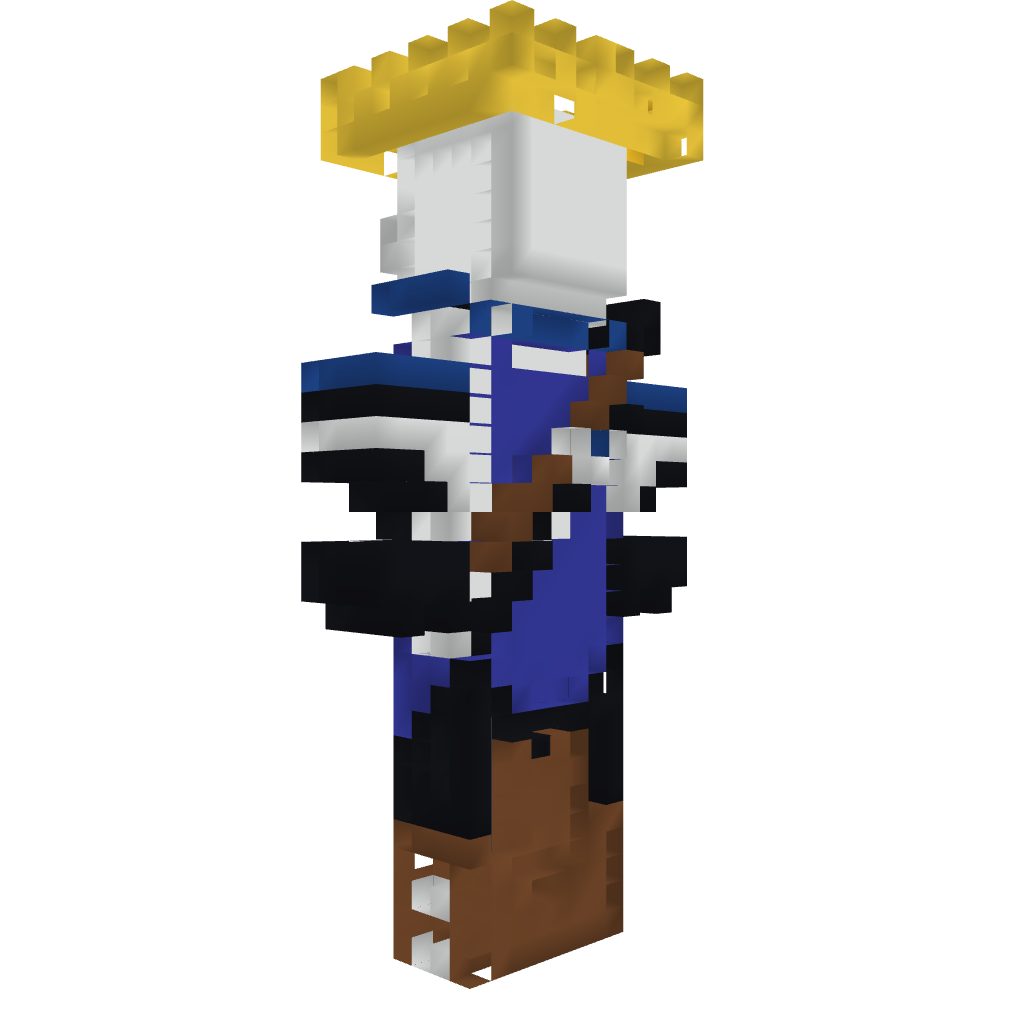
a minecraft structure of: King Statue